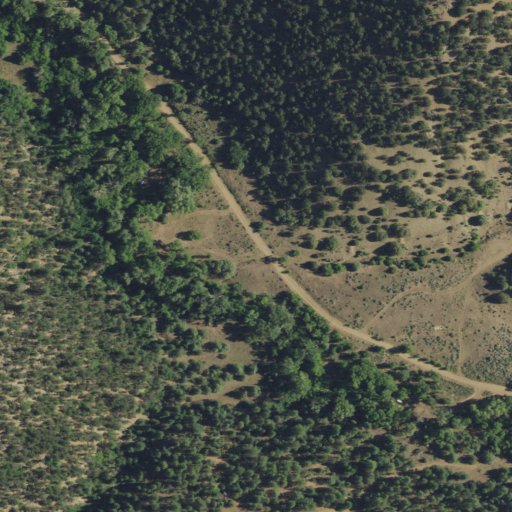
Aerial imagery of valley in New Mexico named Drake Canyon containing evergreen forest, shrub, and woody wetlands